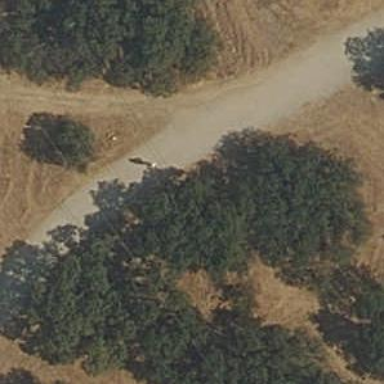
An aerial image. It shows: Dirt path.